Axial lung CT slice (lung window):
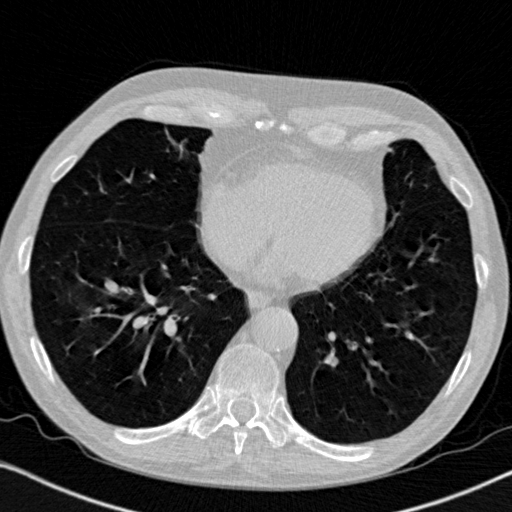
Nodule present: no